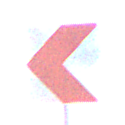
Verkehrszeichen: RichtungstafelnInKurvenKleinRechts
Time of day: SunriseSunset
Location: Outdoor (Nature)
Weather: PartlyCloudy
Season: NotSpecified
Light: Natural